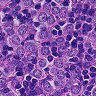
Metastatic tissue present: yes